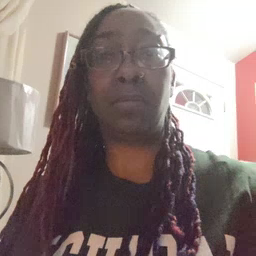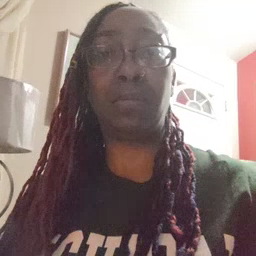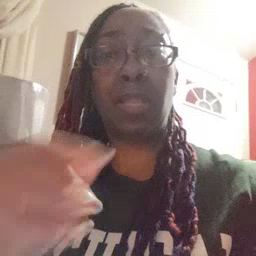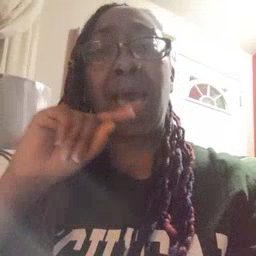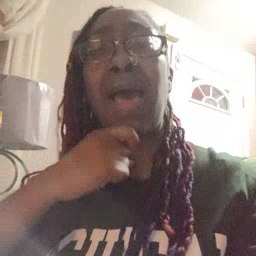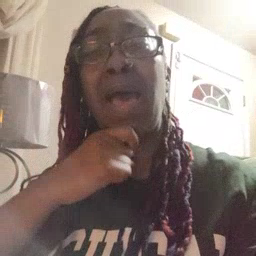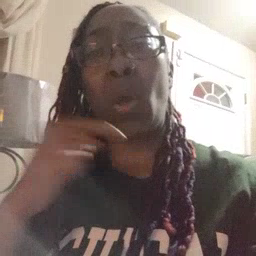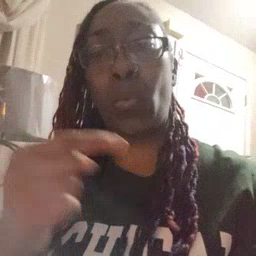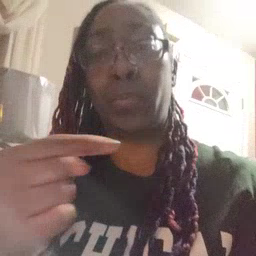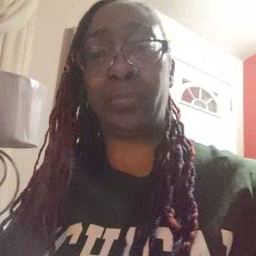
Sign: owie